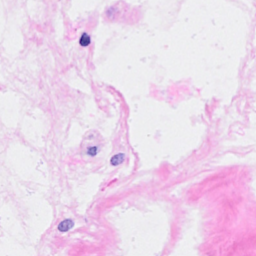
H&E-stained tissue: Breast